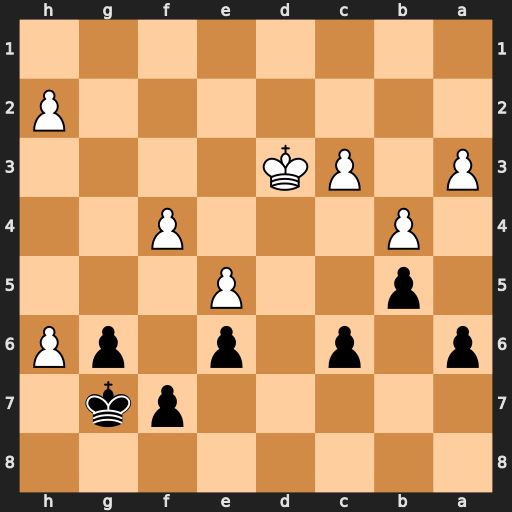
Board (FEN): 8/5pk1/p1p1p1pP/1p2P3/1P3P2/P1PK4/7P/8
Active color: b
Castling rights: -
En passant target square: -
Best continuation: Kxh6 Kd4 Kh5 Kc5 Kg4 Kxc6 Kxf4 Kb7 Kxe5 Kxa6 f5 c4 bxc4